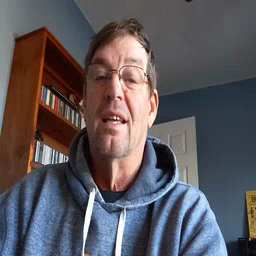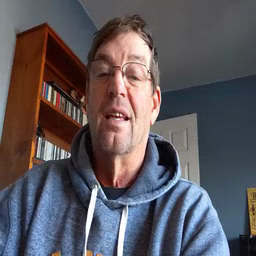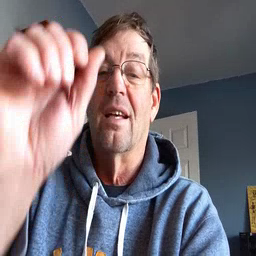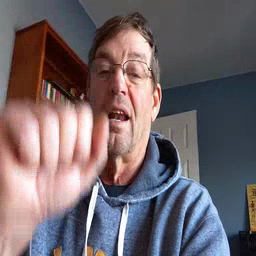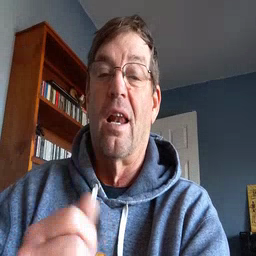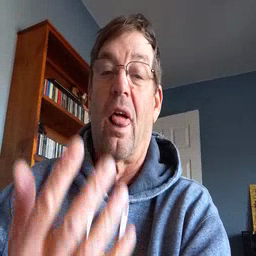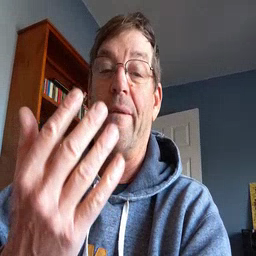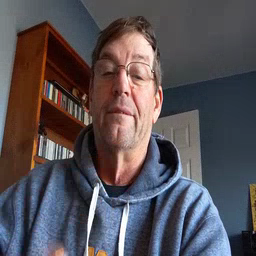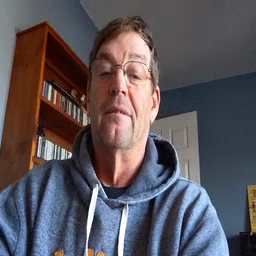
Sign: mitten